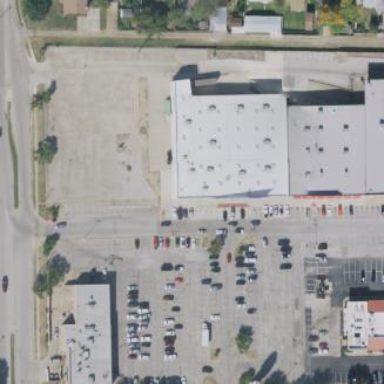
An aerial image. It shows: Retail building.